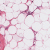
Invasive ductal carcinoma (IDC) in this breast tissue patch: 0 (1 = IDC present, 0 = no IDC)